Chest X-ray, AP view. Patient: 43 years old, sex F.
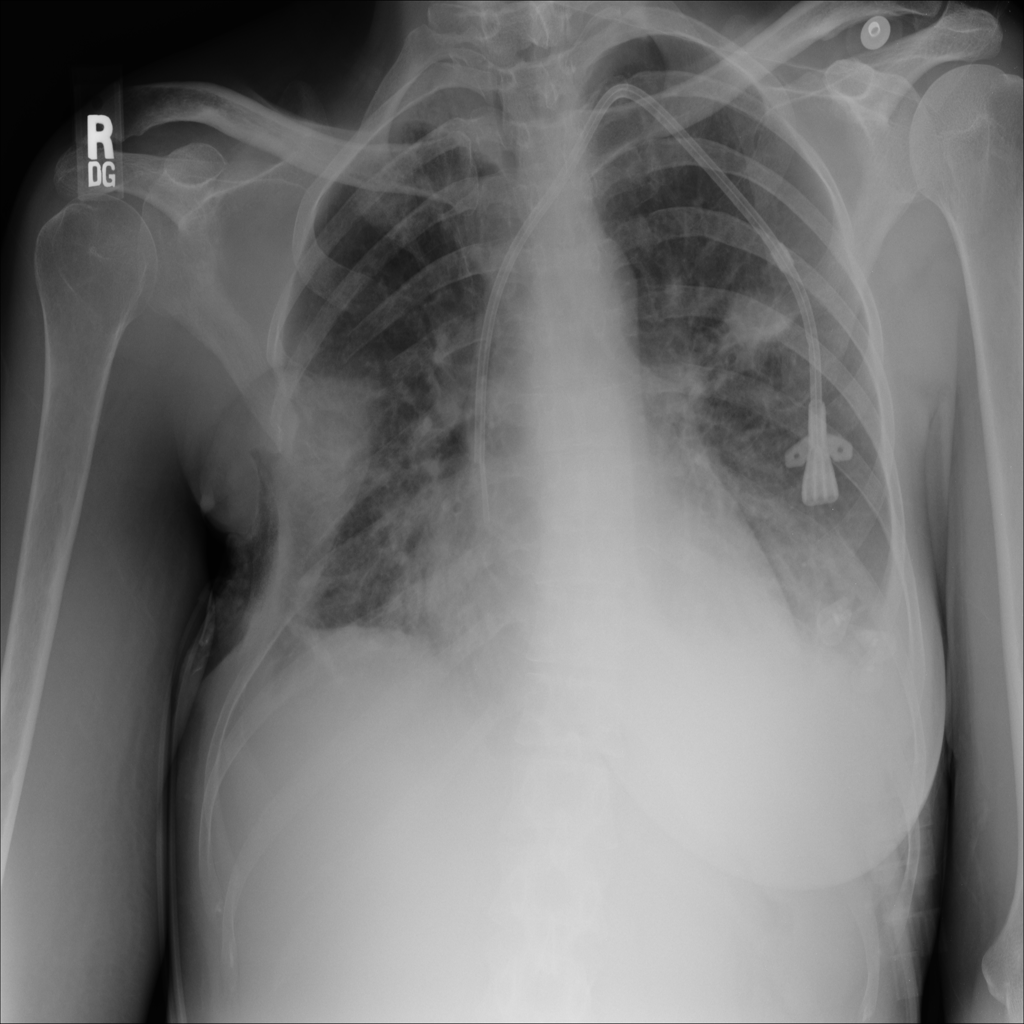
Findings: Effusion, Infiltration, Nodule